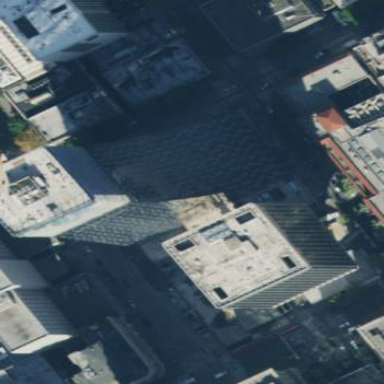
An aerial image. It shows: Part of building is shown in the image.